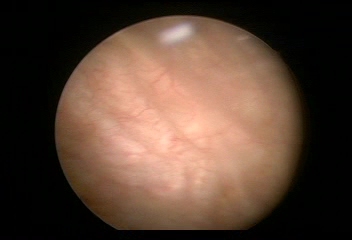
Modality: WLC
Class: Normal mucosa
Bladder cancer association: No